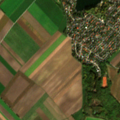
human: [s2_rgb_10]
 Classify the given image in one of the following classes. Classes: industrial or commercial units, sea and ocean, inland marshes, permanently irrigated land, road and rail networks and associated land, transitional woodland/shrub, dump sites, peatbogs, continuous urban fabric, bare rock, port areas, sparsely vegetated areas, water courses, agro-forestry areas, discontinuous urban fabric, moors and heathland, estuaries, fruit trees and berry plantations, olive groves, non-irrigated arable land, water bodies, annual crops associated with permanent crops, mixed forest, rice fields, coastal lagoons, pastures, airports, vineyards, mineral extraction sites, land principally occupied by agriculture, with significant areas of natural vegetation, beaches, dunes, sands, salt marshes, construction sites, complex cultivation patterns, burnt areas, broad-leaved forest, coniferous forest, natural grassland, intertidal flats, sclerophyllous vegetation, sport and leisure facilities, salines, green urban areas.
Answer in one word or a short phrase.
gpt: discontinuous urban fabric, non-irrigated arable land, land principally occupied by agriculture, with significant areas of natural vegetation